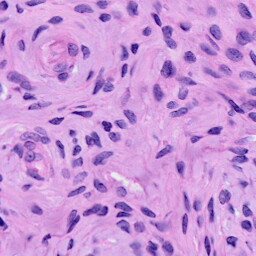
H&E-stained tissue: Cervix